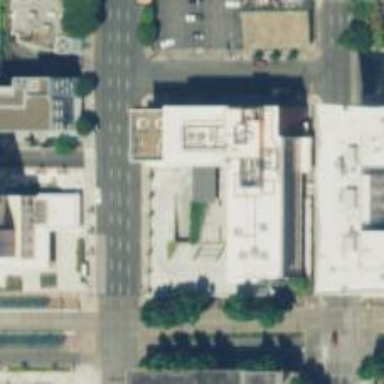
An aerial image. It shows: Hotel building.